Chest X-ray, PA view. Patient: 71 years old, sex M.
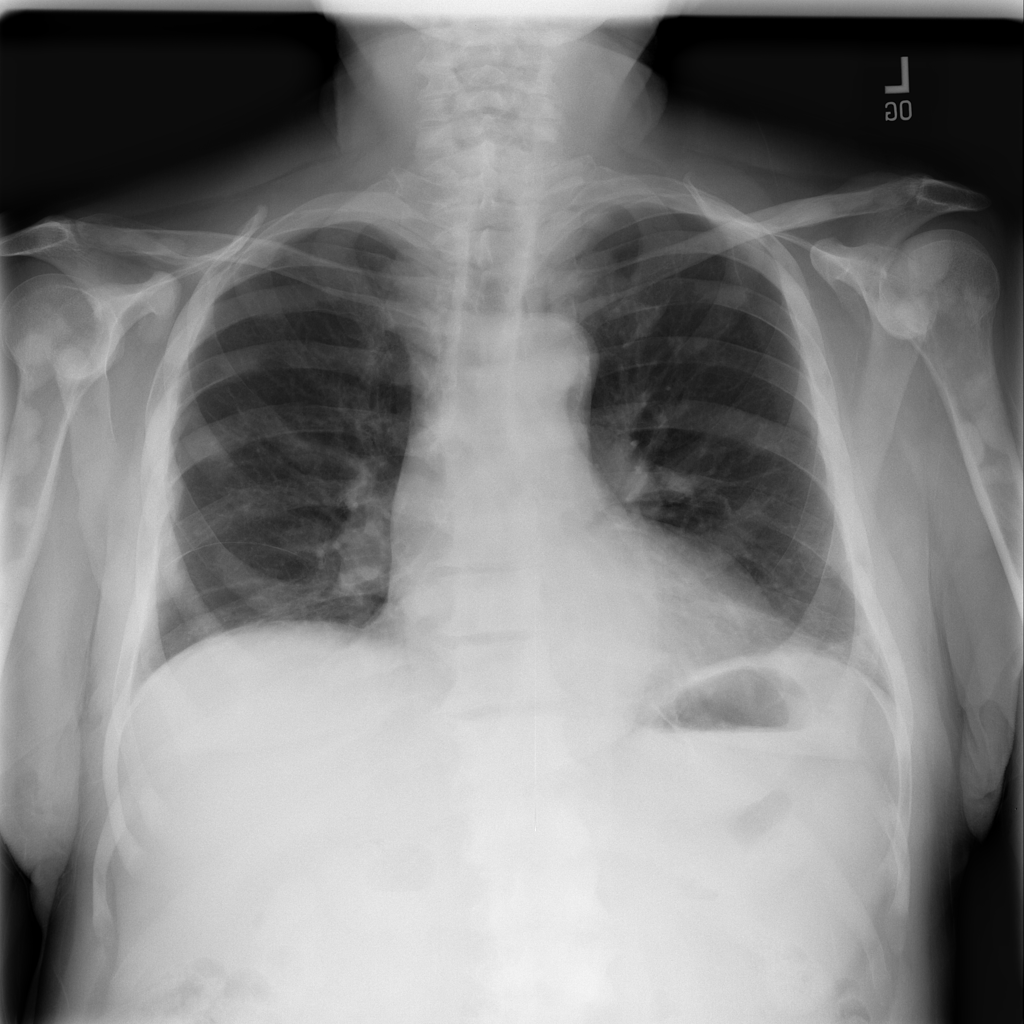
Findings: Atelectasis